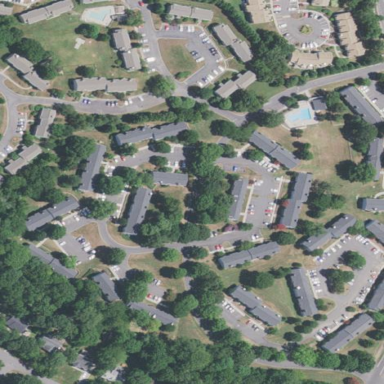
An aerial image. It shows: Residential area with apartments.